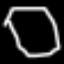
Label: octagon